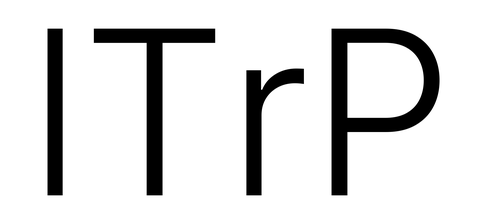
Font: Inter_Light